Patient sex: M
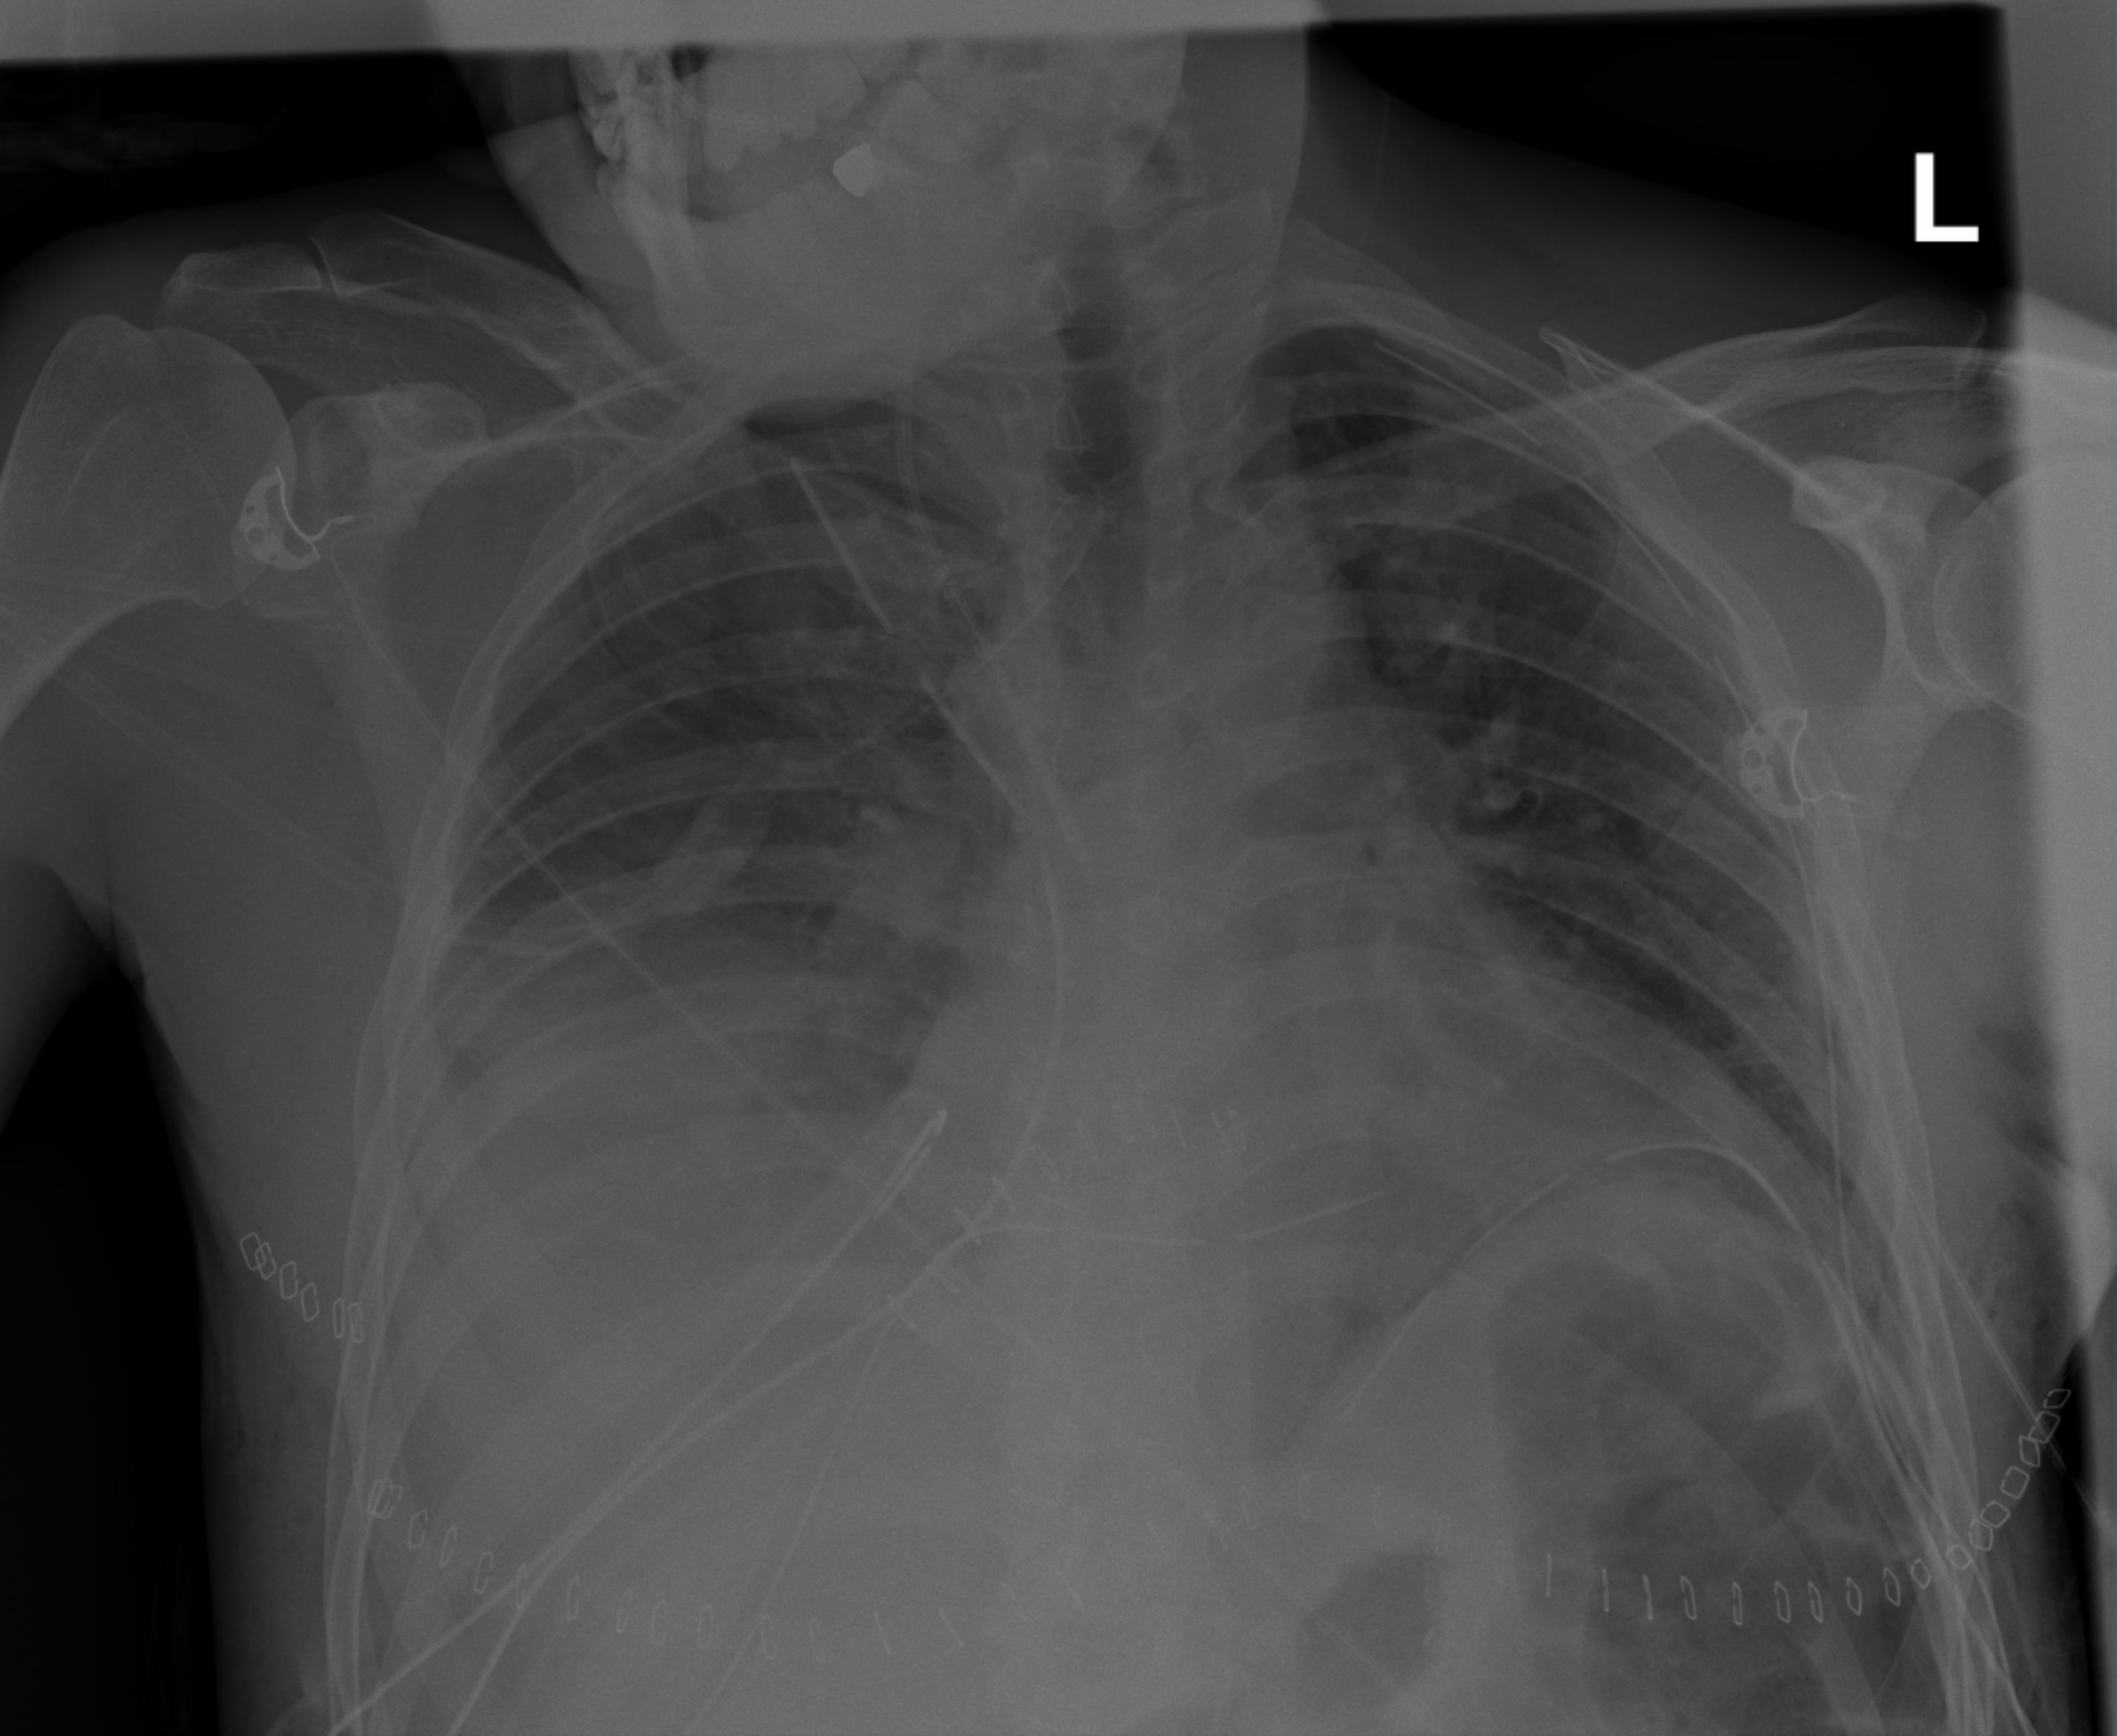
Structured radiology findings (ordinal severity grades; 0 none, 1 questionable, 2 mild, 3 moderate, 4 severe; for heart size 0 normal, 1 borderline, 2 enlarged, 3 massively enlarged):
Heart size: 2
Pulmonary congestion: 1
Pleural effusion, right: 3
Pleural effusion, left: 2
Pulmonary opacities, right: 2
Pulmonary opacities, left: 1
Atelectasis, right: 3
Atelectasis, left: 2